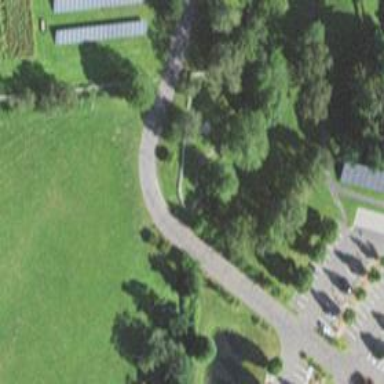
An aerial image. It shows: Driveway.